Question: Here is a brain-teaser for the brave. I've been at it for days and just can't come with the solution.
I wanted to come out with something like this:

Using html, CSS and PHP only.
I got near, but not quite what I expected. <URL>.
'''
<table border="0">
<thead>
<tr>
<th>Cientoveintiochavos</th>
<th>Seseintaicuatravos</th>
<th>Treintaidosavos</th>
<th>Dieciseisavos</th>
<th>Octavos</th>
<th>Cuartos</th>
<th>Semifinales</th>
<th>Final</th>
</tr>
</thead>
<tbody>
<?php for($i=0;$i<256;$i++): ?>
<tr>
<?php for($n=0,$c=2;$n<8;$n++,$c*=2): ?>
<?php
/*
if(false){//$i == 0) {
$rwspn = $c/2+1;
$iter = 0;
} else {
$rwspn = $c;
$iter = $c;//-$c/2+1;
}
*/
$class = ($i%($c*2))?'par':'impar winner';
if($i%$c==0):?>
<td rowspan="<?=$c;?>" class="<?=$class;?>"><span><?php echo genRandomString();?></span></td>
<?php endif; ?>
<?php endfor; ?>
</tr>
<?php endfor; ?>
</tbody>
</table>
'''
If someone knows how to represent a binary tree or a dendrogram or comes up with a smarter code please let me know!
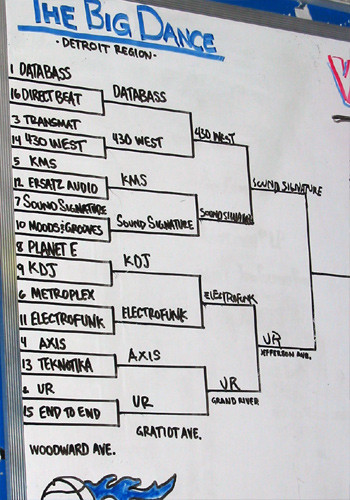
Answer: I've done something like this, using divs kinda like @HugoDelsing. The way I handled the lines was to divide each pair into 4 vertically-stacked divs:
1. The first player (border-bottom)
2. A spacer between 1st and 2nd players (border-right)
3. The second player (border-bottom and border-right)
4. A spacer before the next pair (no borders)
Each of these gets 1/4 the height of the pair*, and the total height of a pair gets doubled as you move to the right. If you don't have a power of two, fill slots with placeholders to push everything down the right amount.
*The bottom borders will throw the heights off by 1, so take that into account when styling your rows.
The spacer divs may not be necessary, but for me they easily handled the spacing and getting the different columns to line up correctly.
I used inline styles filled-in by PHP for the heights, so I didn't have an arbitrary depth limit or calculations hard-coded into CSS.
<URL>
OK, here is teh codez:
'''
<style type="text/css">
.round{
float:left;
width:200px;
}
.firstTeam, .secondTeam{
border-bottom:1px solid #ccc;
position:relative;
}
.firstSpacer, .secondTeam{
border-right:1px solid #ccc;
}
.team{
position:absolute;
bottom: 4px;
left: 8px;
}
</style>
<div class="round">
<div class="matchup">
<div class="firstTeam" style="height:29px;"><div class="team">Team One</div></div>
<div class="firstSpacer" style="height:30px;">&nbsp;</div>
<div class="secondTeam" style="height:29px;"><div class="team">Team Two</div></div>
<div class="secondSpacer" style="height:30px;">&nbsp;</div>
</div>
<div class="matchup">
<div class="firstTeam" style="height:29px;"><div class="team">Team Three</div></div>
<div class="firstSpacer" style="height:30px;">&nbsp;</div>
<div class="secondTeam" style="height:29px;"><div class="team">Team Four</div></div>
<div class="secondSpacer" style="height:30px;">&nbsp;</div>
</div>
<div class="matchup">
<div class="firstTeam" style="height:29px;"><div class="team">Team Five</div></div>
<div class="firstSpacer" style="height:30px;">&nbsp;</div>
<div class="secondTeam" style="height:29px;"><div class="team">Team Six</div></div>
<div class="secondSpacer" style="height:30px;">&nbsp;</div>
</div>
<div class="matchup">
<div class="firstTeam" style="height:29px;"><div class="team">Team Seven</div></div>
<div class="firstSpacer" style="height:30px;">&nbsp;</div>
<div class="secondTeam" style="height:29px;"><div class="team">Team Eight</div></div>
<div class="secondSpacer" style="height:30px;">&nbsp;</div>
</div>
</div>
<div class="round">
<div class="matchup">
<div class="firstTeam" style="height:59px;"><div class="team">Team One</div></div>
<div class="firstSpacer" style="height:60px;">&nbsp;</div>
<div class="secondTeam" style="height:59px;"><div class="team">Team Three</div></div>
<div class="secondSpacer" style="height:60px;">&nbsp;</div>
</div>
<div class="matchup">
<div class="firstTeam" style="height:59px;"><div class="team">Team Five</div></div>
<div class="firstSpacer" style="height:60px;">&nbsp;</div>
<div class="secondTeam" style="height:59px;"><div class="team">Team Eight</div></div>
<div class="secondSpacer" style="height:60px;">&nbsp;</div>
</div>
</div>
<div class="round">
<div class="matchup">
<div class="firstTeam" style="height:119px;">&nbsp;</div>
<div class="firstSpacer" style="height:120px;">&nbsp;</div>
<div class="secondTeam" style="height:119px;">&nbsp;</div>
<div class="secondSpacer" style="height:120px;">&nbsp;</div>
</div>
</div>
<div class="round">
<div class="matchup">
<div class="firstTeam" style="height:239px;">&nbsp;</div>
</div>
</div>
'''